Question:
There have a multi coloured bar under github repository status bar.
What does this color bar mean in github?
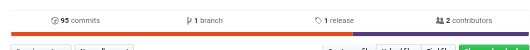
Answer: The colors indicate the percentage of what language the repository is programmed in. Simply clicking over the colored bar will show the language along with the percentage of that language in the repository.
<URL>